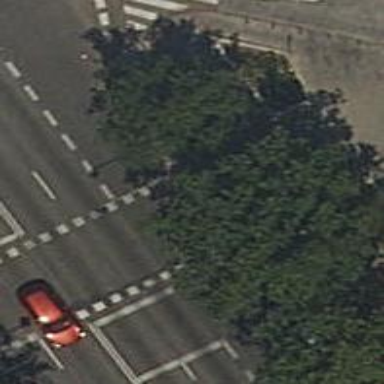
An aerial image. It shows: Crossing with traffic signals.